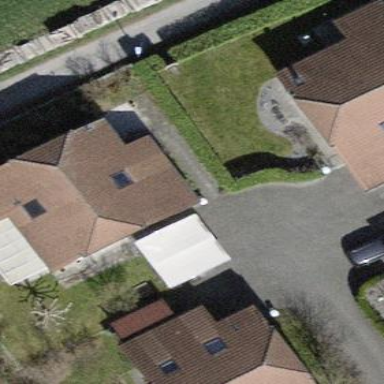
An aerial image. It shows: Building with tile roof.